Question: How to create transparent activity in android in that screen tap to dismiss button automatically dismiss the activity. please provide any solution.

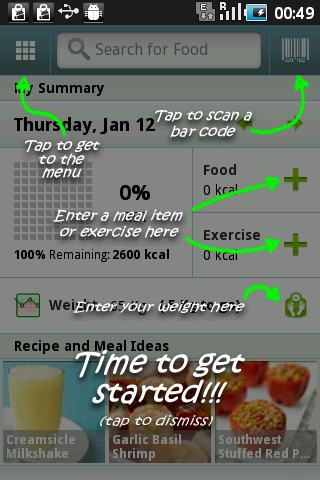
Answer: There are two ways to achieve this
-
> android:theme="@android:style/Theme.Translucent"
-
eg.
> android:background="@drawable/transparent_bg"
or
> android:background="#33BBFFFF"
'''
this is a semi transparent color
'''
Related Links
<URL>
<URL>
- <URL>
Hope it helps !!